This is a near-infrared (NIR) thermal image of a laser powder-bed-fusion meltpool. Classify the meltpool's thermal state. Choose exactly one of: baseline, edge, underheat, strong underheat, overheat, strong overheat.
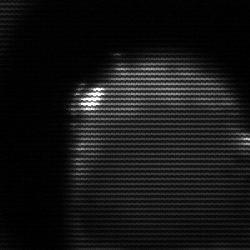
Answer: edge